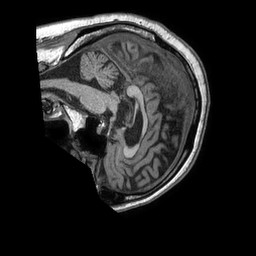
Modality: T1w
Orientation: sagittal
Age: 71
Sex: male
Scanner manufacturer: philips
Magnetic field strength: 1.5 T
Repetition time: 0.007509 s
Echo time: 0.003414 s